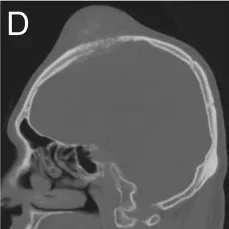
(D) A sagittal computed tomography (CT) image showing an osteoblastic lesion.
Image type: radiology (ct)